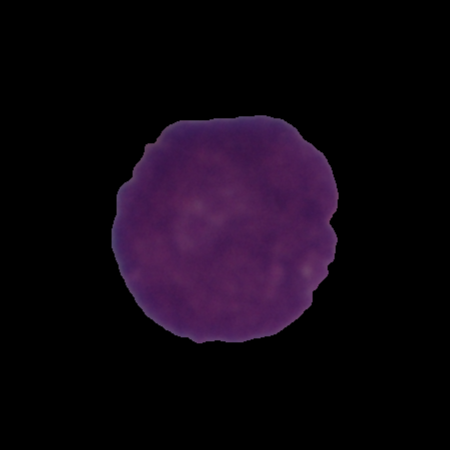
Label: cancer